Question: I am trying to display sample alert dialog with single choice items and facing problem with
extra space after end of the list.
Here is my code
'''
final CharSequence[] items = {"Red", "Green", "Blue"};
AlertDialog.Builder builder = new AlertDialog.Builder(context);
builder.setTitle("Pick a color");
builder.setSingleChoiceItems(items, -1, new DialogInterface.OnClickListener() {
public void onClick(DialogInterface dialog, int item) {
Toast.makeText(context, items[item], Toast.LENGTH_SHORT).show();
}
});
AlertDialog alert = builder.create();
alert.show();
'''

Suggest me to solve this.
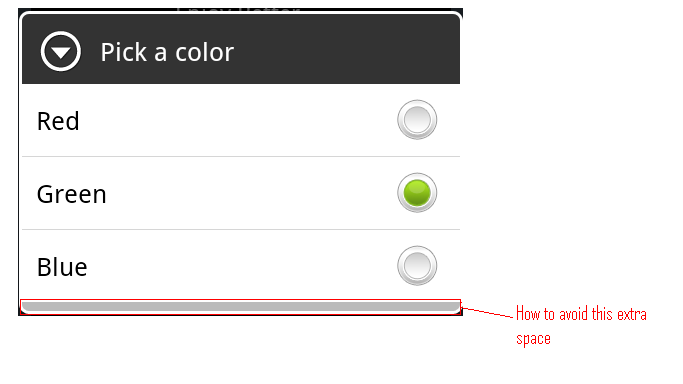
Answer: You can have your own dialog layout (see docs), but I'd suggest to leave it as is, as this dialog will look differently on HC/ICS/JB, so tweaking its look is quite bad idea as on other versions of android it may look different. It's just the way OS does it. Leave it is my advice.